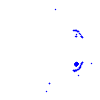
Particle: pion